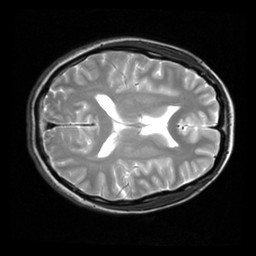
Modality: inplaneT2
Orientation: axial
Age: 19
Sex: female